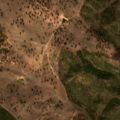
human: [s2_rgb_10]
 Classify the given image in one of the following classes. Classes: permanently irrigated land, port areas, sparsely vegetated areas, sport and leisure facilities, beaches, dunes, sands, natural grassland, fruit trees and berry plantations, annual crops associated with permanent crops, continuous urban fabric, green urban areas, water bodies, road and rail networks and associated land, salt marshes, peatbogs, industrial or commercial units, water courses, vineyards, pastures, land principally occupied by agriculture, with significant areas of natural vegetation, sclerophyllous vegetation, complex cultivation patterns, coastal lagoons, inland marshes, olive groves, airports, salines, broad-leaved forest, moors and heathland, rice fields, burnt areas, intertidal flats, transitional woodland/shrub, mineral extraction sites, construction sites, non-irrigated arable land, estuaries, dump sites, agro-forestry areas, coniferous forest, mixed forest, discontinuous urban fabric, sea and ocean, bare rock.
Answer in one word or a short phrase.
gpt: agro-forestry areas, broad-leaved forest, transitional woodland/shrub